Question:
Say I have this image and I want to get the center of each circle in (X , Y).
Is there an algorithm to do so in MatLab??
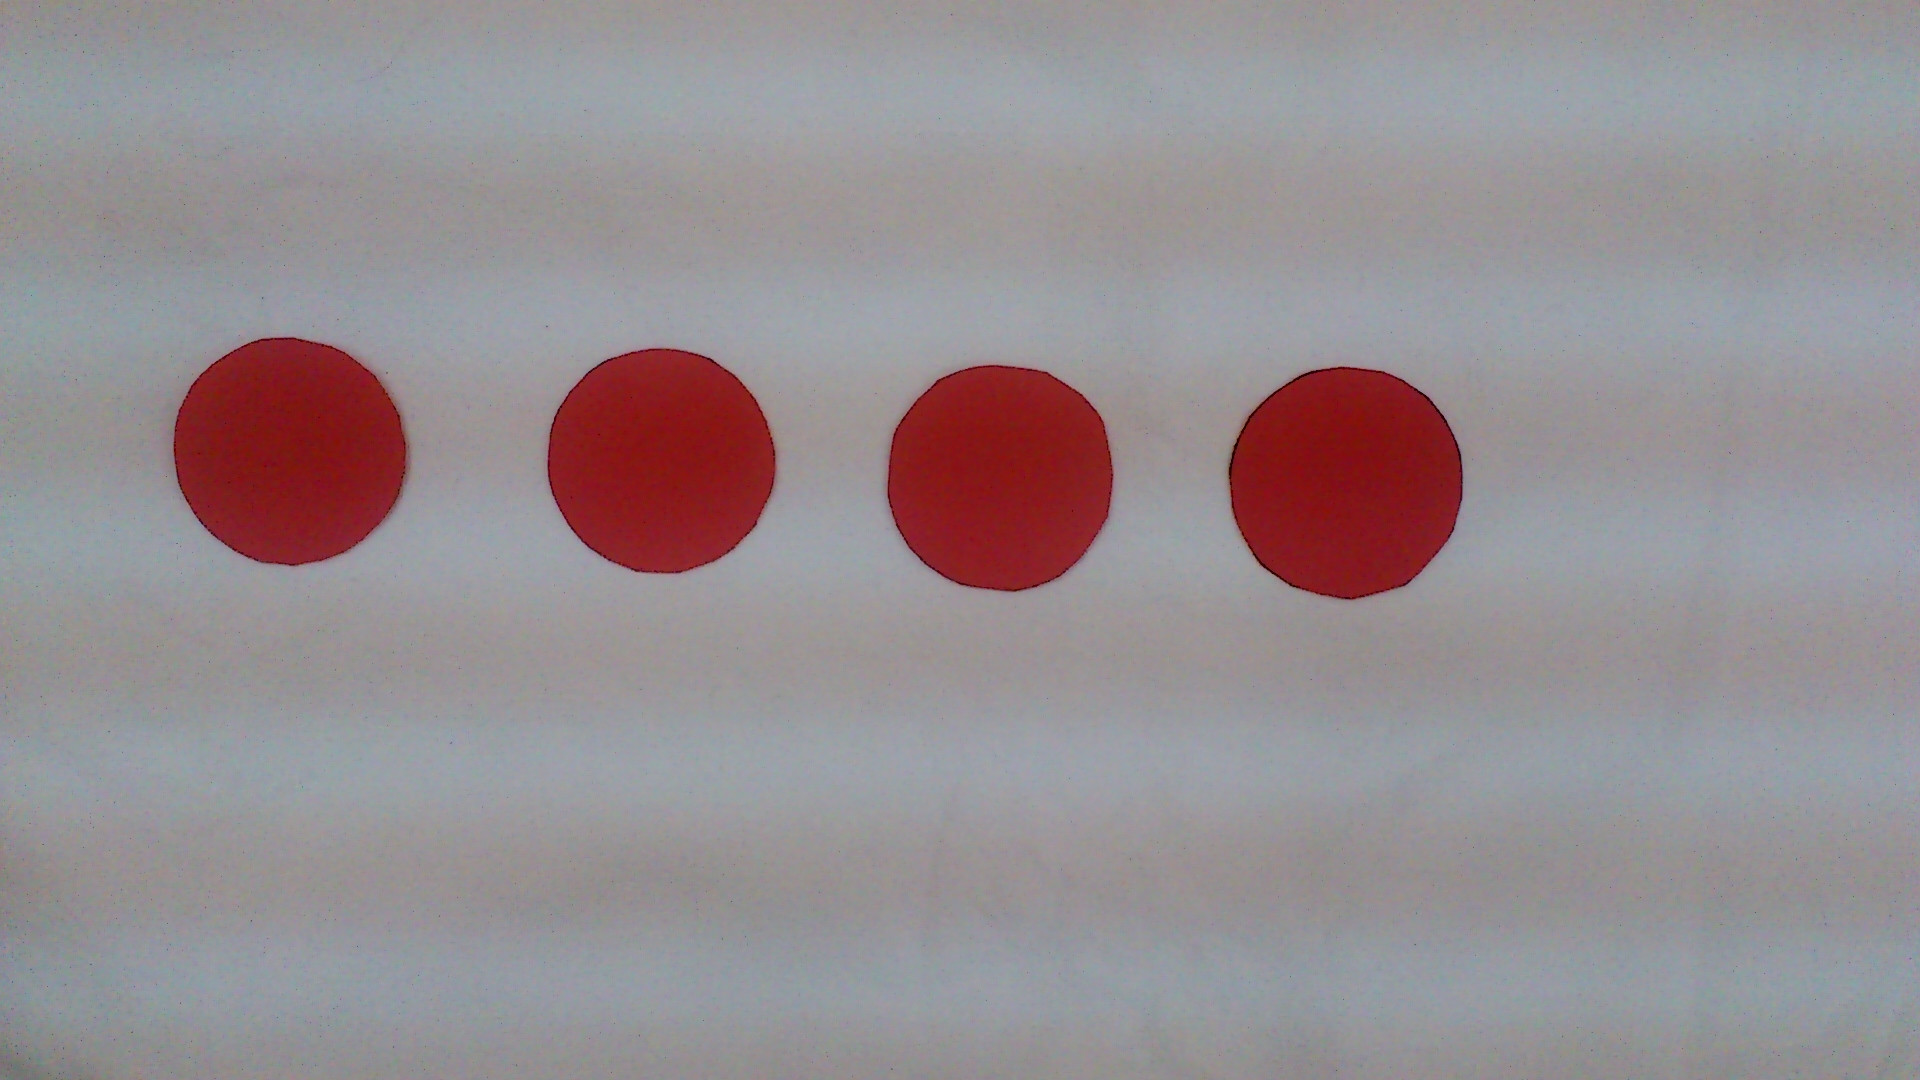
Answer: Here is a result using cross-correlation with artificial circle as a filter.
The result is [row, column] from upper left corner:
'''
>> disp(centers)
483 1347
460 662
478 1001
451 290
'''
There is no detailed comments, please ask it required.
'''
im = rgb2gray(im2double(imread('D:/temp/circles.jpg')));
r = 117; % define radius of circles
thres_factor = 0.9; % see usage
%%
[x, y] = meshgrid(-r : r);
f = sqrt(x .^ 2 + y .^ 2) >= r;
%%
im = im - mean(im(:));
im = im / std(im(:));
f = f - mean(f(:));
f = f / std(f(:)) / numel(f);
imf_orig = imfilter(im, f, 'replicate');
%% search local maximas
imf = imf_orig;
[n_idx, m_idx] = meshgrid(1 : size(imf, 2), 1 : size(imf, 1));
threshold = thres_factor * max(imf(:));
centers = []; % this is the result
while true
if max(imf(:)) < threshold
break;
end
[m, n] = find(imf == max(imf(:)), 1, 'first');
centers = cat(1, centers, [m, n]);
% now set this area to NaN to skip it in the next iteration
idx_nan = sqrt((n_idx - n) .^ 2 + (m_idx - m) .^ 2) <= r;
imf(idx_nan) = nan;
end
'''